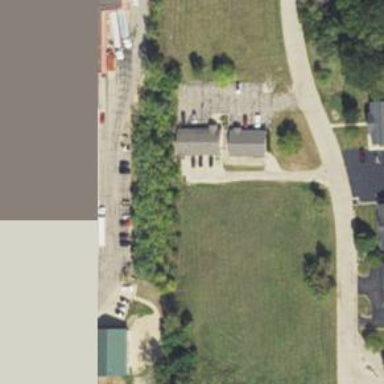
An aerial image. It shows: Veterinary facility.